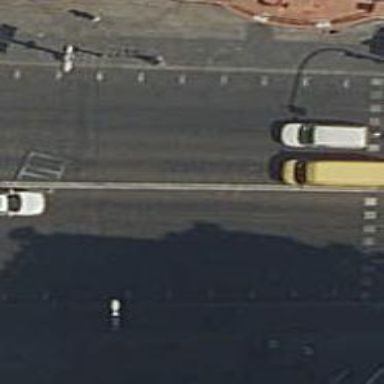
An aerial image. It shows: Tertiary road with asphalt surface. It includes shared lane for cyclists.